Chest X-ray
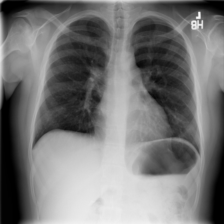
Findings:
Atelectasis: negative
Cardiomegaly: negative
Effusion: negative
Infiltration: positive
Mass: negative
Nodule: negative
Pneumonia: negative
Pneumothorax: negative
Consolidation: negative
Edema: negative
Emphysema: negative
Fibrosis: negative
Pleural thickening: negative
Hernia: negative